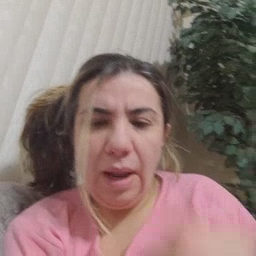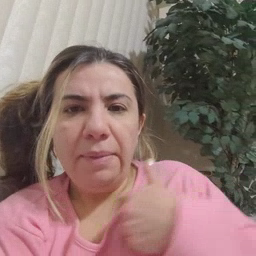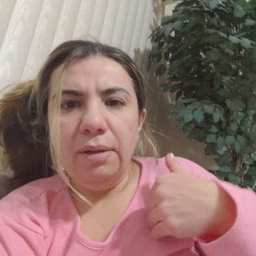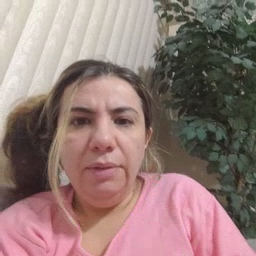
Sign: animal